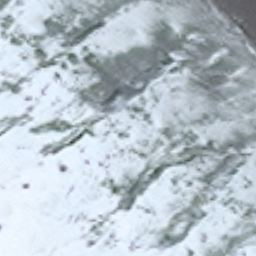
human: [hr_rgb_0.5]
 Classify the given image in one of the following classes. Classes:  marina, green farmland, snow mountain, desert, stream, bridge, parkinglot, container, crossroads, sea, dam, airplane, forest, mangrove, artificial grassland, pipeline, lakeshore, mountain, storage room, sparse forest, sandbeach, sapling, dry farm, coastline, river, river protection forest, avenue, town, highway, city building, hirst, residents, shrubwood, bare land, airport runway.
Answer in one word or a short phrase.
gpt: snow mountain